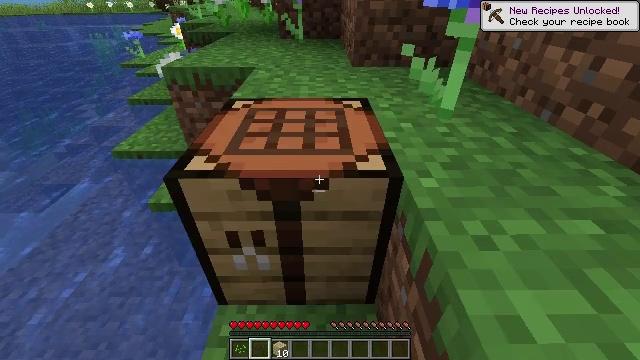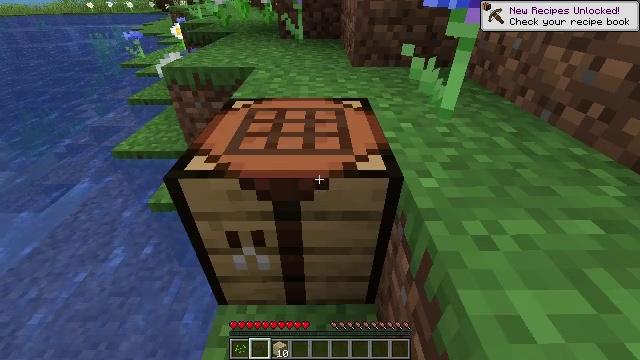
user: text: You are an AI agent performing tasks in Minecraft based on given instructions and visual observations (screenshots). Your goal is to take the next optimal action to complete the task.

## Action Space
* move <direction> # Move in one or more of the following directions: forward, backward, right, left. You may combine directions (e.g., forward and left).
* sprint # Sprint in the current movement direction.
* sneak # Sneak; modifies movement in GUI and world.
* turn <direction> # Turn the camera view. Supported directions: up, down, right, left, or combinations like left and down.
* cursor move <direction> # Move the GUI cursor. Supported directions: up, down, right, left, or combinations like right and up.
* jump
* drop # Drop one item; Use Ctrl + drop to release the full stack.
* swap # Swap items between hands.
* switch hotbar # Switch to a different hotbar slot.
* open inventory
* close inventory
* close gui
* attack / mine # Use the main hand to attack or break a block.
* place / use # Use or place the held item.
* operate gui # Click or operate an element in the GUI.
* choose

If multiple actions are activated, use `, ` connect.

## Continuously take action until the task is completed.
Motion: motion action
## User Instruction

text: Open the inventory and craft sticks.
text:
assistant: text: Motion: no_op
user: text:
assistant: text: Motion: no_op